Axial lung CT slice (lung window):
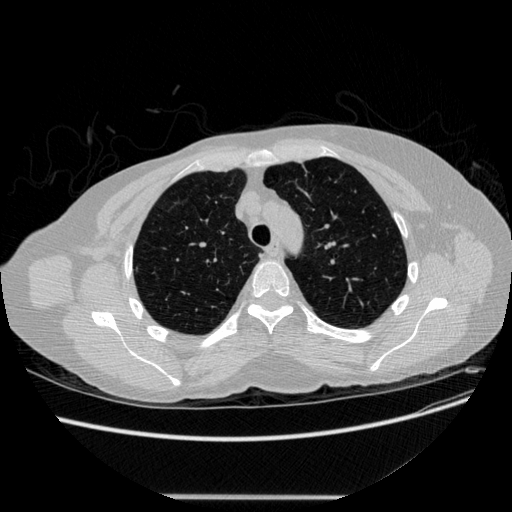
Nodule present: no